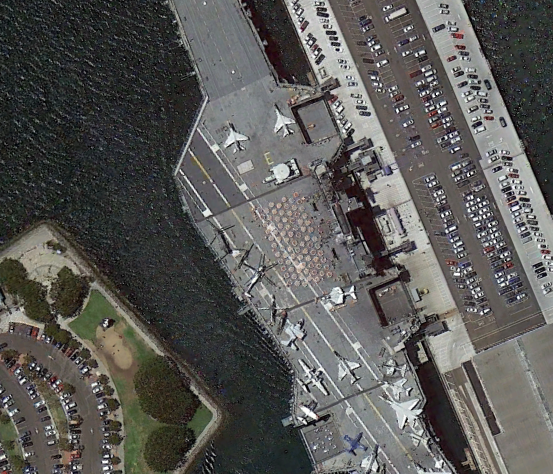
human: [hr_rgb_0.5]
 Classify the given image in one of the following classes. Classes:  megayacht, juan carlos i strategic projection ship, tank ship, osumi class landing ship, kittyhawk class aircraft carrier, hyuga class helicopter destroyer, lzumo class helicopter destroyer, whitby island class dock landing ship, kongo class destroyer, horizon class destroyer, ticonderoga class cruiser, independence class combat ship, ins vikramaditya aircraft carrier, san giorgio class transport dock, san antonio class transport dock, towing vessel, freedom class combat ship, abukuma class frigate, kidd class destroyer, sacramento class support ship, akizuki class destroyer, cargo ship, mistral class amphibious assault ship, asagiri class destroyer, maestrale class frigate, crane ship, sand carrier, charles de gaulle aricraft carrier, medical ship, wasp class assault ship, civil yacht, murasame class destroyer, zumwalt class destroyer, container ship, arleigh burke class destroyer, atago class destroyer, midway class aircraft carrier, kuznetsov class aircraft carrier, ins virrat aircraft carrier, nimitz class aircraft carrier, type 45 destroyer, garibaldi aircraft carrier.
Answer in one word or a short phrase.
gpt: Midway class aircraft carrier